Question: I am using the following code to place some ad code inside my content .
'''
<?php
$content = apply_filters('the_content', $post->post_content);
$content = explode (' ', $content);
$halfway_mark = ceil(count($content) / 2);
$first_half_content = implode(' ', array_slice($content, 0, $halfway_mark));
$second_half_content = implode(' ', array_slice($content, $halfway_mark));
echo $first_half_content.'...';
echo ' YOUR ADS CODE';
echo $second_half_content;
?>
'''
How can I modify this so that I can out at the same time in between text only paragraphs (both the '<p>...</p>' enclosing the ad should not have images or embedded videos).
I want to avoid jQuery.

- - - -
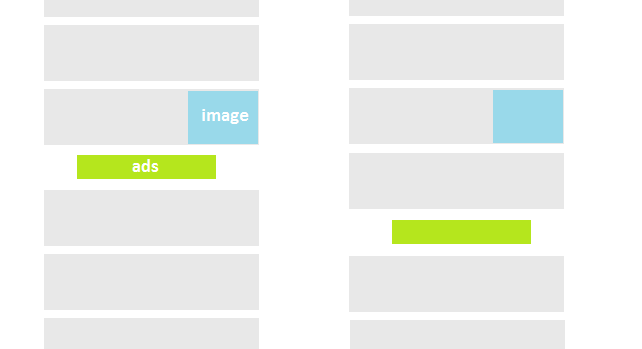
Answer: Here is my approach to the question. Sorry for posting a bit late ( and missing the bounty :-( ), but it has been a hectic week, so I did everything in bits and pieces.
- I have not removed the attachments in the first paragraph. I don't really see why content must be vandalized for the sake of an ad- I have done quite a lot of checks in my code to try and make sure that ads are only inserted in between text only paragraphs. Text only paragraphs are taken to be paragraphs that does not contain img, li and ul tags- I have documented each block of code properly, so you can easily work through each section. I have also added 'todo' doc blocks which you need to attend to, if necessary- I have used 'wptexturize' to apply p tags to 'the_content'. Each double line break constitutes a paragraph- Modify and use this code as you see fit. I have tested it, so it is bug free on my side.
Here is the code. Hope this works for you as expected. *PS! All of this goes into your functions.php. No need for any other code or mods to your template files
'''
<?php
add_filter( 'the_content', 'so_25888630_ad_between_paragraphs' );
function so_25888630_ad_between_paragraphs($content){
/**-----------------------------------------------------------------------------
*
* @author Pieter Goosen <http://stackoverflow.com/users/<PHONE>/pieter-goosen>
* @return Ads in between $content
* @link http://stackoverflow.com/q/258<PHONE>
*
* Special thanks to the following answers on my questions that helped me to
* to achieve this
* - http://stackoverflow.com/a/260<PHONE>
* - http://stackoverflow.com/a/259<PHONE>
* - http://stackoverflow.com/a/260<PHONE>
* - http://wordpress.stackexchange.com/a/162787/31545
*
*------------------------------------------------------------------------------*/
if( in_the_loop() ){ //Simply make sure that these changes effect the main query only
/**-----------------------------------------------------------------------------
*
* wptexturize is applied to the $content. This inserts p tags that will help to
* split the text into paragraphs. The text is split into paragraphs after each
* closing p tag. Remember, each double break constitutes a paragraph.
*
* @todo If you really need to delete the attachments in paragraph one, you want
* to do it here before you start your foreach loop
*
*------------------------------------------------------------------------------*/
$closing_p = '</p>';
$paragraphs = explode( $closing_p, wptexturize($content) );
/**-----------------------------------------------------------------------------
*
* The amount of paragraphs is counted to determine add frequency. If there are
* less than four paragraphs, only one ad will be placed. If the paragraph count
* is more than 4, the text is split into two sections, $first and $second according
* to the midpoint of the text. $totals will either contain the full text (if
* paragraph count is less than 4) or an array of the two separate sections of
* text
*
* @todo Set paragraph count to suite your needs
*
*------------------------------------------------------------------------------*/
$count = count( $paragraphs );
if( 4 >= $count ) {
$totals = array( $paragraphs );
}else{
$midpoint = floor($count / 2);
$first = array_slice($paragraphs, 0, $midpoint );
if( $count%2 == 1 ) {
$second = array_slice( $paragraphs, $midpoint, $midpoint, true );
}else{
$second = array_slice( $paragraphs, $midpoint, $midpoint-1, true );
}
$totals = array( $first, $second );
}
$new_paras = array();
foreach ( $totals as $key_total=>$total ) {
/**-----------------------------------------------------------------------------
*
* This is where all the important stuff happens
* The first thing that is done is a work count on every paragraph
* Each paragraph is is also checked if the following tags, a, li and ul exists
* If any of the above tags are found or the text count is less than 10, 0 is
* returned for this paragraph. ($p will hold these values for later checking)
* If none of the above conditions are true, 1 will be returned. 1 will represent
* paragraphs that qualify for add insertion, and these will determine where an ad
* will go
* returned for this paragraph. ($p will hold these values for later checking)
*
* @todo You can delete or add rules here to your liking
*
*------------------------------------------------------------------------------*/
$p = array();
foreach ( $total as $key_paras=>$paragraph ) {
$word_count = count(explode(' ', $paragraph));
if( preg_match( '~<(?:img|ul|li)[ >]~', $paragraph ) || $word_count < 10 ) {
$p[$key_paras] = 0;
}else{
$p[$key_paras] = 1;
}
}
/**-----------------------------------------------------------------------------
*
* Return a position where an add will be inserted
* This code checks if there are two adjacent 1's, and then return the second key
* The ad will be inserted between these keys
* If there are no two adjacent 1's, "no_ad" is returned into array $m
* This means that no ad will be inserted in that section
*
*------------------------------------------------------------------------------*/
$m = array();
foreach ( $p as $key=>$value ) {
if( 1 === $value && array_key_exists( $key-1, $p ) && $p[$key] === $p[$key-1] && !$m){
$m[] = $key;
}elseif( !array_key_exists( $key+1, $p ) && !$m ) {
$m[] = 'no-ad';
}
}
/**-----------------------------------------------------------------------------
*
* Use two different ads, one for each section
* Only ad1 is displayed if there is less than 4 paragraphs
*
* @todo Replace "PLACE YOUR ADD NO 1 HERE" with your add or code. Leave p tags
* @todo I will try to insert widgets here to make it dynamic
*
*------------------------------------------------------------------------------*/
if( $key_total == 0 ){
$ad = array( 'ad1' => '<p>PLACE YOUR ADD NO 1 HERE</p>' );
}else{
$ad = array( 'ad2' => '<p>PLACE YOUR ADD NO 2 HERE</p>' );
}
/**-----------------------------------------------------------------------------
*
* This code loops through all the paragraphs and checks each key against $mail
* and $key_para
* Each paragraph is returned to an array called $new_paras. $new_paras will
* hold the new content that will be passed to $content.
* If a key matches the value of $m (which holds the array key of the position
* where an ad should be inserted) an add is inserted. If $m holds a value of
* 'no_ad', no ad will be inserted
*
*------------------------------------------------------------------------------*/
foreach ( $total as $key_para=>$para ) {
if( !in_array( 'no_ad', $m ) && $key_para === $m[0] ){
$new_paras[key($ad)] = $ad[key($ad)];
$new_paras[$key_para] = $para;
}else{
$new_paras[$key_para] = $para;
}
}
}
/**-----------------------------------------------------------------------------
*
* $content should be a string, not an array. $new_paras is an array, which will
* not work. $new_paras are converted to a string with implode, and then passed
* to $content which will be our new content
*
*------------------------------------------------------------------------------*/
$content = implode( ' ', $new_paras );
}
return $content;
}
'''
From your comments:
- You should use the following code to debug '<pre><?php var_dump($NAME_OF_VARIABLE); ?></pre>'. For your first issue, I will use '?><pre><?php var_dump($paragraphs); ?></pre><?php' just after this line '$paragraphs = explode( $closing_p, wpautop($content) );' to exactly see how the content is split up. This will give you an idea if your content is being split up correctly.- Also use '?><pre><?php var_dump($p); ?></pre><?php' just after this line '$p = array();' to inspect what value is given to a specific paragraph. Remember, paragraphs with img, li and ul tags should have a '0', also paragraphs with less than 10 words. The rest should have a 1- -> Issue with stripped paragraphs is resolved. Thanks for pointing that flaw out to me. Never realized this. I have updated the code, so just simply copy and paste it
Please note, you cannot test your code with the online tool you are using. This is not a true reflection of of what is output by 'the_content()'. The output that you see using your online tool is filtered and marked up before being send to the screen as 'the_content()'. If you inspect your output with a browser like google chrome, you will see that p tags are correctly applied.
I have also changed the a tag with image tag in the code